Question: Where can I found logs to Windows Print Client by Neodynamic? There is nothing in EventViewer, no log files in instalation dir, no configuration.
I try to implement pringing by them client, I do everything like they in sample project, by printing client give me error. I have somewehe error, but I can not localize it.

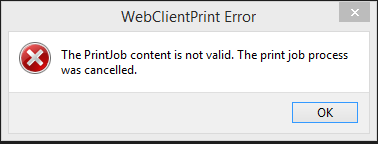
Answer: To reslove this problem you have to
- - -
There is more info <URL>
Thanks for Neodynamic support team for this link